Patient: sex F, age 56
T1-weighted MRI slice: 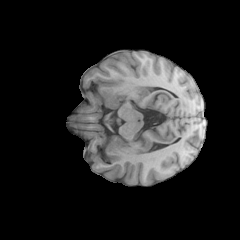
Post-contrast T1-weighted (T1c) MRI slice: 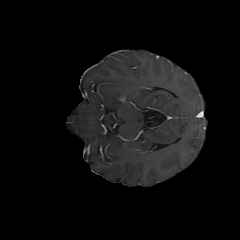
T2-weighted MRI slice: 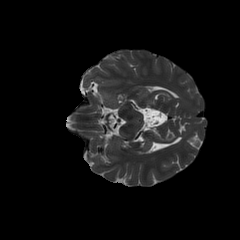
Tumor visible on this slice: no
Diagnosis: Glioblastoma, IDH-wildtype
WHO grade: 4